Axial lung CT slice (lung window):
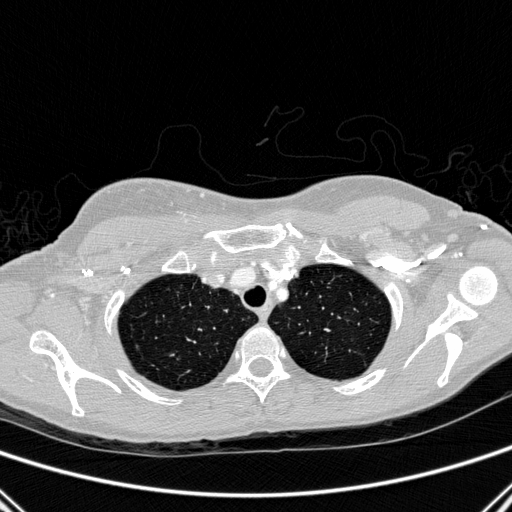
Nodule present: no